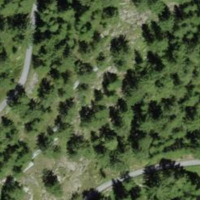
EUNIS habitat code: 23
Species observed at this site:
Erebia ligea
Gymnadenia conopsea